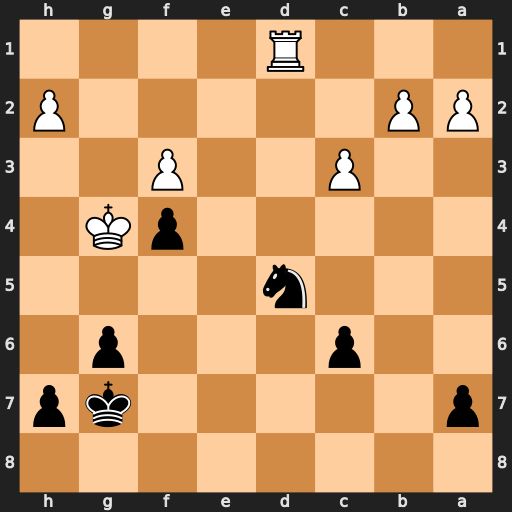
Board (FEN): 8/p5kp/2p3p1/3n4/5pK1/2P2P2/PP5P/3R4
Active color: b
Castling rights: -
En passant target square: -
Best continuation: Ne3+ Kxf4 Nxd1